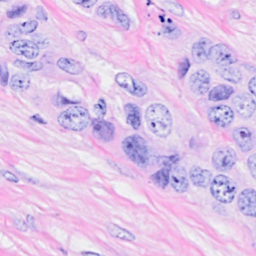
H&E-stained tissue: Breast